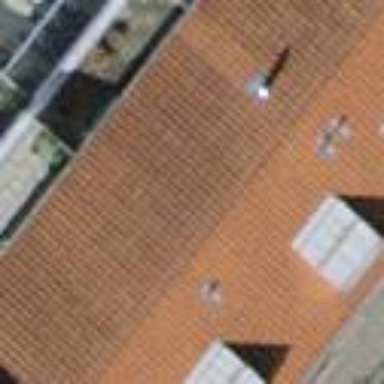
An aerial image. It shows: Terrace building.